Question:
Example error; I try to
'''
public class Region
{
public int RegionId { get; set; }
public string RegionCode { get; set; }
public string ApiUrl { get; set; }
public Universe[] Universes { get; set; }
}
'''
The error repeats essentially for each file it tries to generate (the views, mostly).
I'm not sure what information to include other than this, because I have clue what causes it. I've tried searching for a solution, but most solutions seems unrelated to my particular issue.
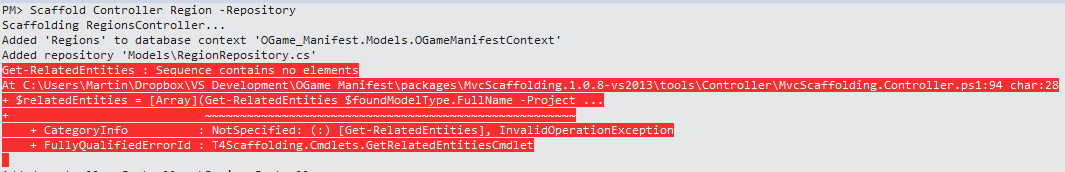
Answer: What I will suggest to you is to replace the 'Array' by a 'List' or better an generic interface 'ICollection'. And then try again. Working with array you need to intialize it in the constructor.
'''
public class Region
{
public int RegionId { get; set; }
public string RegionCode { get; set; }
public string ApiUrl { get; set; }
public ICollection<Universe> Universes { get; set; }
}
'''